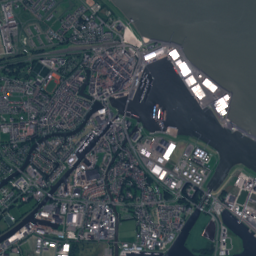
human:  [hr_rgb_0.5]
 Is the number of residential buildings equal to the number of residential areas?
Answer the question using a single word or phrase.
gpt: no

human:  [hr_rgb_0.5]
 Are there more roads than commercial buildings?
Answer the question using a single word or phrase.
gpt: yes

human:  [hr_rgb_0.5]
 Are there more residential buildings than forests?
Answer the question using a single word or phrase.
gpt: yes

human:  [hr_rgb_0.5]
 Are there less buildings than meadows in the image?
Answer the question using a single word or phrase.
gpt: no

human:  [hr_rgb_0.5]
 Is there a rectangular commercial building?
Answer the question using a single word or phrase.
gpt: yes

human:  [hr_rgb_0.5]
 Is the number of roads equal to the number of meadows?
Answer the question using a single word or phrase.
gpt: no

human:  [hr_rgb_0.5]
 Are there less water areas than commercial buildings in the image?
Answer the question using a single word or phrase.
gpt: yes

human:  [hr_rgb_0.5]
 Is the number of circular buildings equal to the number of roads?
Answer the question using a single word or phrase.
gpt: no

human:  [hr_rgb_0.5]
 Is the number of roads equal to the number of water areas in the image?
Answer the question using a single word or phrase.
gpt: no

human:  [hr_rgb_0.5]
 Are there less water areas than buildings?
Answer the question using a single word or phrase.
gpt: yes

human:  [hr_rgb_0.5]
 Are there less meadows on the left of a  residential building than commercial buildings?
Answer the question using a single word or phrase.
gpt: yes

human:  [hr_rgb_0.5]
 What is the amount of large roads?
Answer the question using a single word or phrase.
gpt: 0

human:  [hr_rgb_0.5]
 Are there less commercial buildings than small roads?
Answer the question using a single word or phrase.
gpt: yes

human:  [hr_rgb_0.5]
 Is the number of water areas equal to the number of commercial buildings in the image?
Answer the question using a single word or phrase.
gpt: no

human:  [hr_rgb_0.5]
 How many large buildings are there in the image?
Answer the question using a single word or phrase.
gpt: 28

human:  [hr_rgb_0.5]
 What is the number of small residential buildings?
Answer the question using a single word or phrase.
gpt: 4315

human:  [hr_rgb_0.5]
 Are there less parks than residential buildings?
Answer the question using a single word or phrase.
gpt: yes

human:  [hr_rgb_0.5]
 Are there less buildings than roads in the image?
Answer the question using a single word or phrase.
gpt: no

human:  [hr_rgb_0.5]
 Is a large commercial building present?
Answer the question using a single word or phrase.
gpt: yes

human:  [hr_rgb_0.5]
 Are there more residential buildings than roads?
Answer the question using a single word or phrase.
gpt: yes

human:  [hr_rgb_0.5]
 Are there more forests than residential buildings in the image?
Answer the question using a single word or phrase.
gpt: no

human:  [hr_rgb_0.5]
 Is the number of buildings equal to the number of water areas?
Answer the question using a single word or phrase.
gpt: no

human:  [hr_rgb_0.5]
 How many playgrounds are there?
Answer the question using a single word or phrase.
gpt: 5

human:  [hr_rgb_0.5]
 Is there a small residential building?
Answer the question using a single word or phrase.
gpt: yes

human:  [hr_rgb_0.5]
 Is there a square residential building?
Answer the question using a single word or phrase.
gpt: yes

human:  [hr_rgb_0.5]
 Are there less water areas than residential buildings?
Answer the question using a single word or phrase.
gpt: yes

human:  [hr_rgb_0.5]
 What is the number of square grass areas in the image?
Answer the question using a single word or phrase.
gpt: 4

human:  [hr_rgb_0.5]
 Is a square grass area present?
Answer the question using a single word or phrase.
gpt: yes

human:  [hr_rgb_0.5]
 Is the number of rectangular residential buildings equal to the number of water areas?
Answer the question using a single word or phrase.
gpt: no

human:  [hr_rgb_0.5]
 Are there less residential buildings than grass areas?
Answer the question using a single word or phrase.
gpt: no

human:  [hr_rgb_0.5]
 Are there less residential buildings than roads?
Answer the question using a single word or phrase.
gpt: no

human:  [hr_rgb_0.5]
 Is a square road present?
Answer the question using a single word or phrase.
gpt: no

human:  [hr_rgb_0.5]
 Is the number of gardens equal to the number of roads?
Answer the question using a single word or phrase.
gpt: no

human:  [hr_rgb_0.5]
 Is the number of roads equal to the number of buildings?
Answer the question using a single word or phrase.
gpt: no

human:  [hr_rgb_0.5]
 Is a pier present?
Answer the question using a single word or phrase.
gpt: yes

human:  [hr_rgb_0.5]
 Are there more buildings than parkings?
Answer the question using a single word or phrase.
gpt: yes